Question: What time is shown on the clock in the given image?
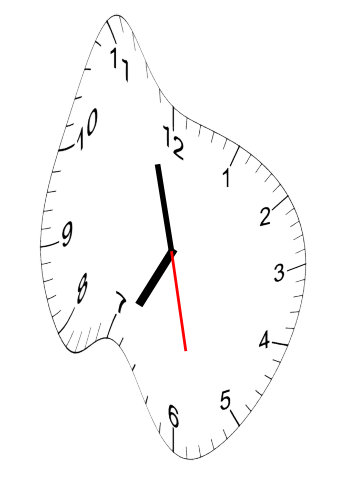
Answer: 06:57:28